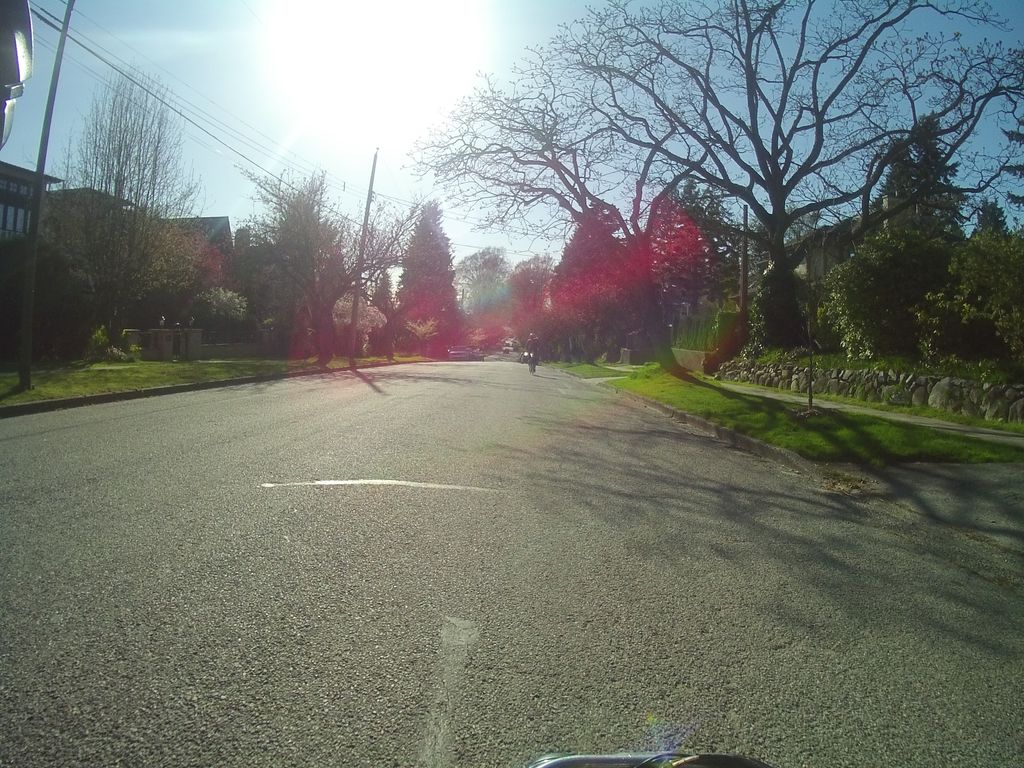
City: vancouver